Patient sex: M
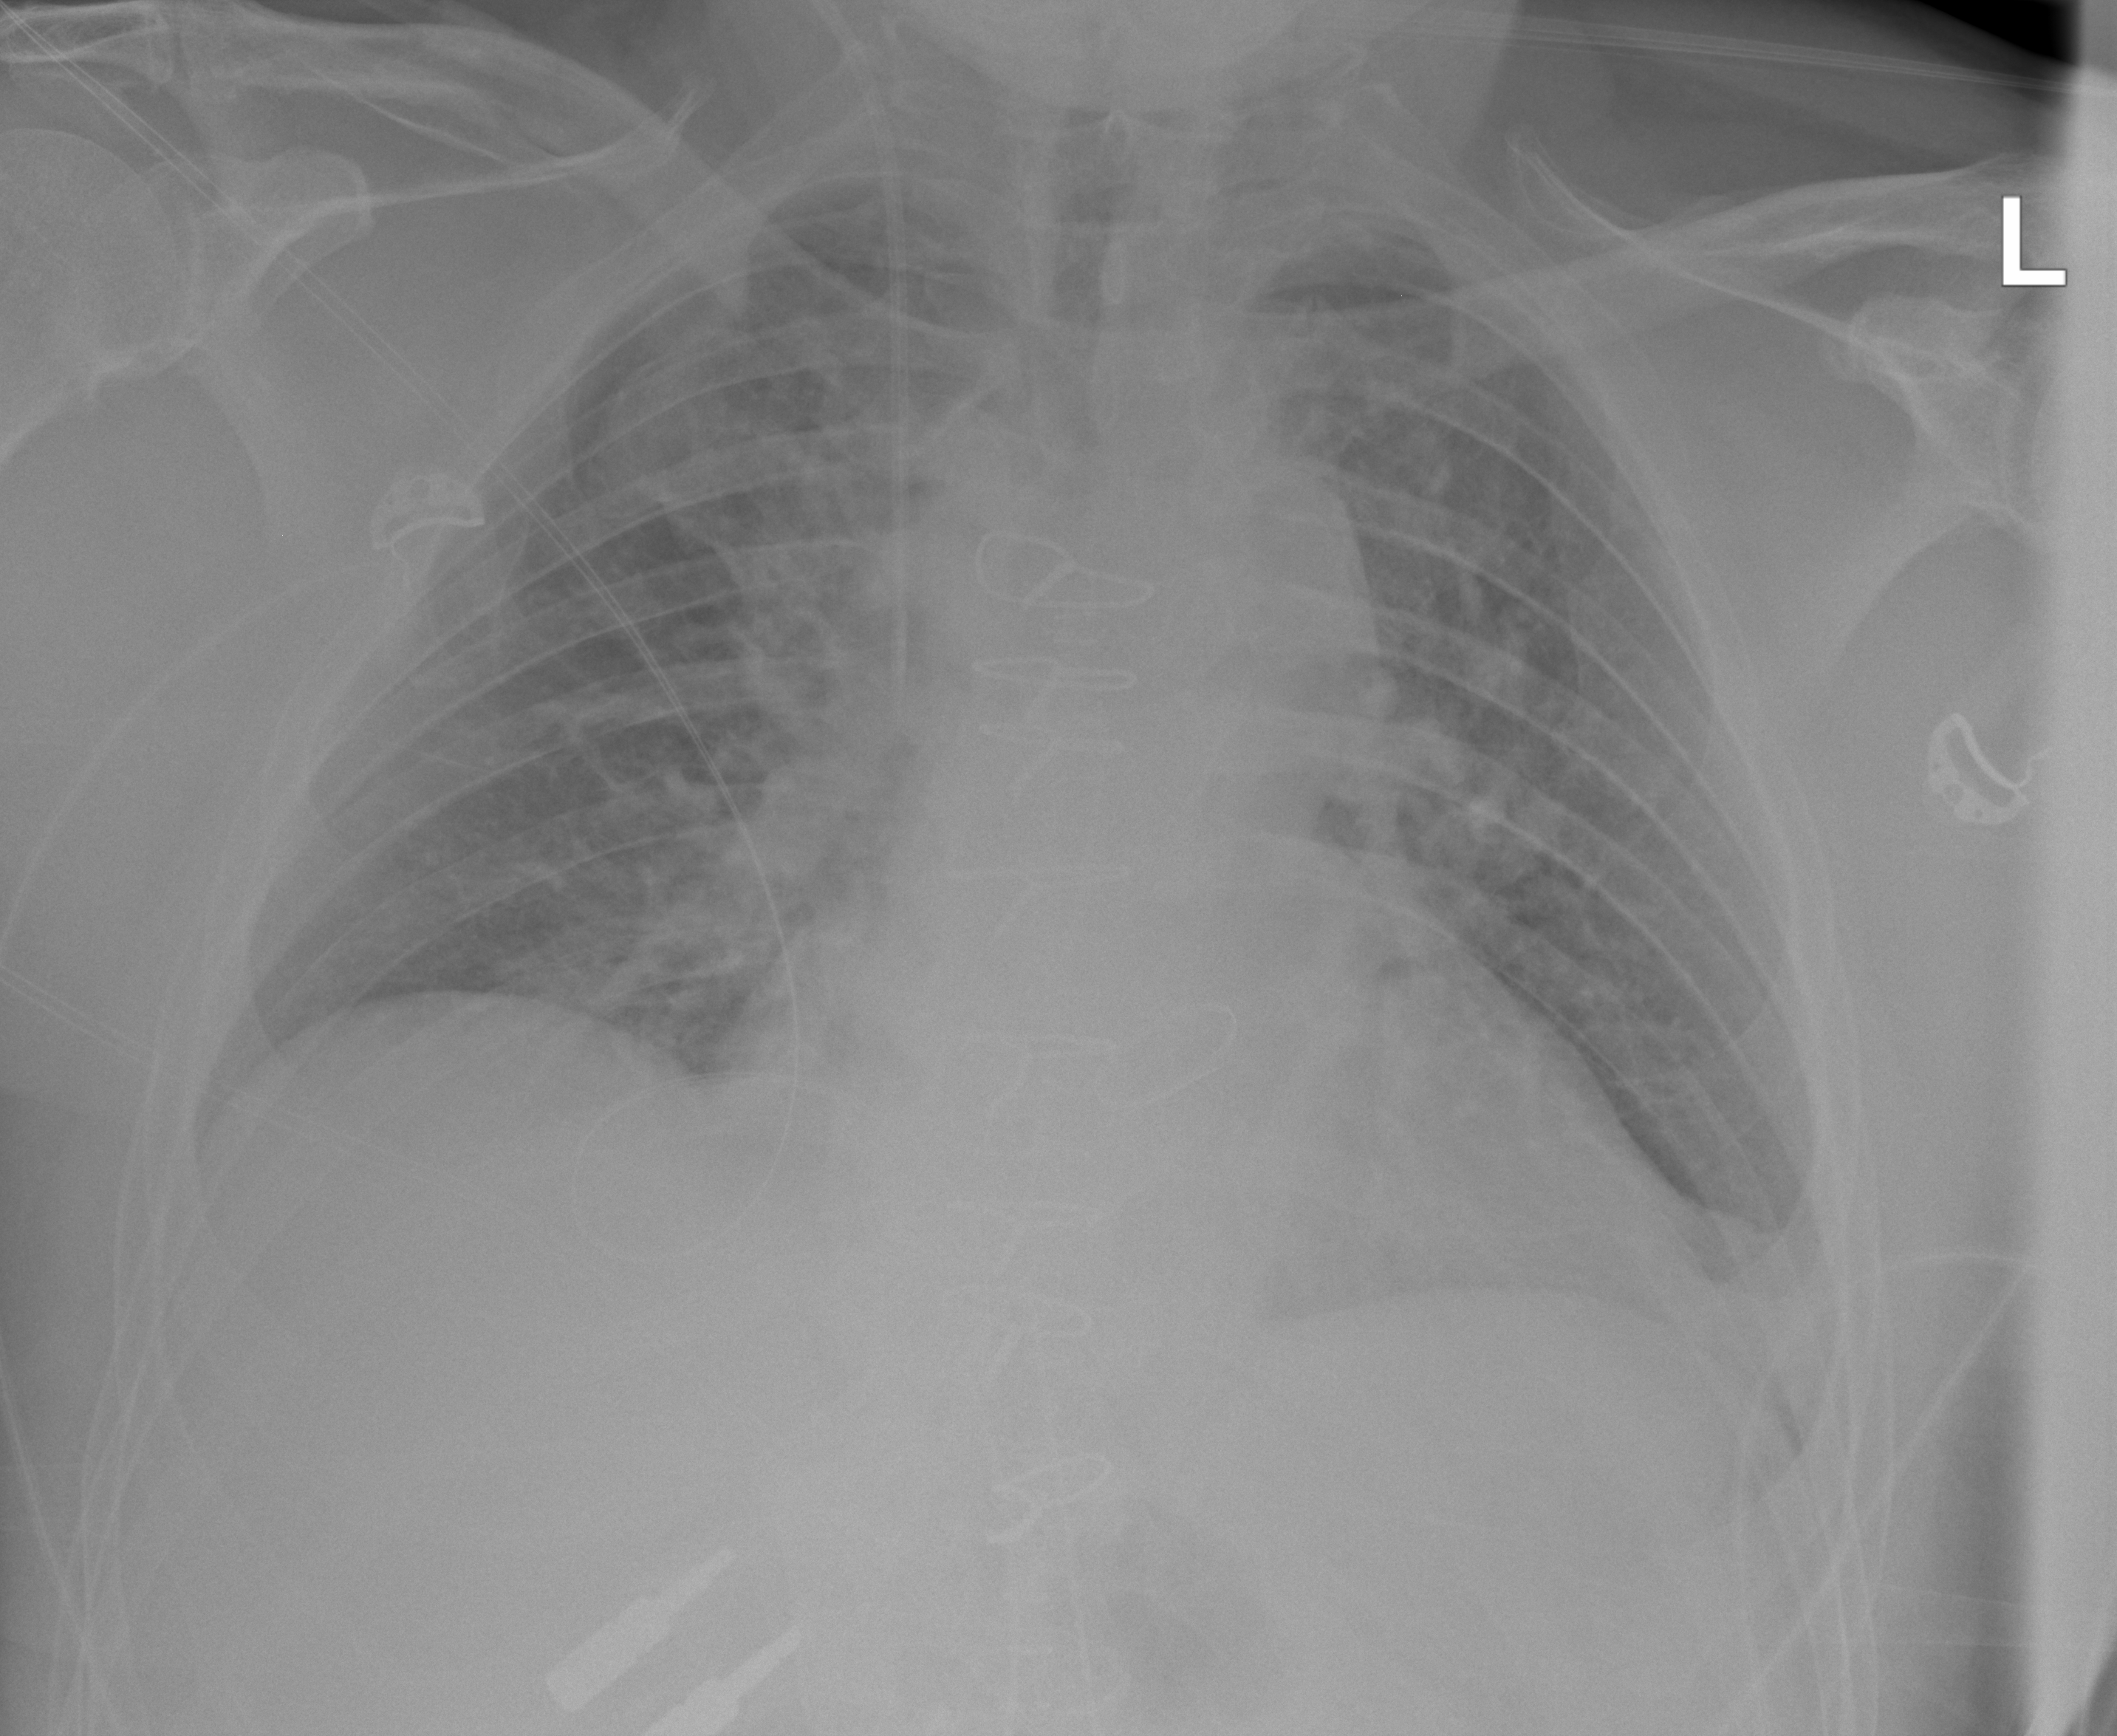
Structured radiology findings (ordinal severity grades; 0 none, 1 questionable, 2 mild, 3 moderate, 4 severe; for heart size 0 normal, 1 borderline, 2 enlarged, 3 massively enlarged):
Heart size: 1
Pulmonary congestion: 2
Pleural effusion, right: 0
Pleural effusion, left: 2
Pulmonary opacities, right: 2
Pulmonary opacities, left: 2
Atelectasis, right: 0
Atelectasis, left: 2